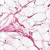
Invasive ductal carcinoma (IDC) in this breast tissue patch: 0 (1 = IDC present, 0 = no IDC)